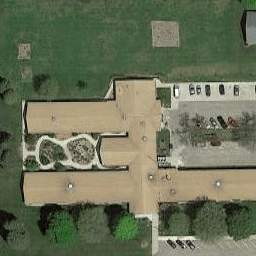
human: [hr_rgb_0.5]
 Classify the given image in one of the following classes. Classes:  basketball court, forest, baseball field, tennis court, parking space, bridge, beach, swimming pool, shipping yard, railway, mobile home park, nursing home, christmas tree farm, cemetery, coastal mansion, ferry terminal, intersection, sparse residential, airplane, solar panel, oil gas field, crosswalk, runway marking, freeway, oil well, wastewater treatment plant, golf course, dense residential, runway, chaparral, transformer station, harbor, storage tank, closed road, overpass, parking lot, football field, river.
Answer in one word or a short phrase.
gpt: nursing home